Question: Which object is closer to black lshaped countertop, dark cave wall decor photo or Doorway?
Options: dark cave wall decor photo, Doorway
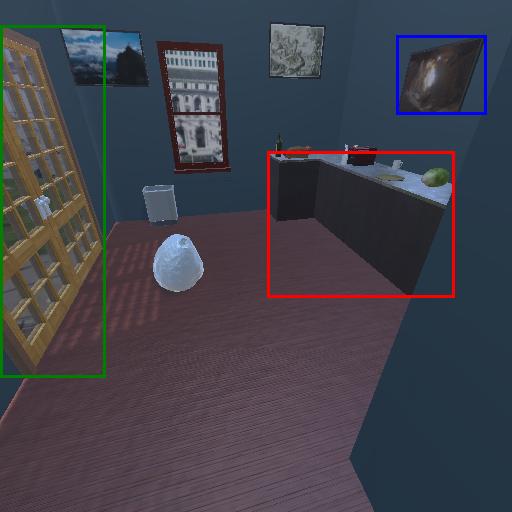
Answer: dark cave wall decor photo